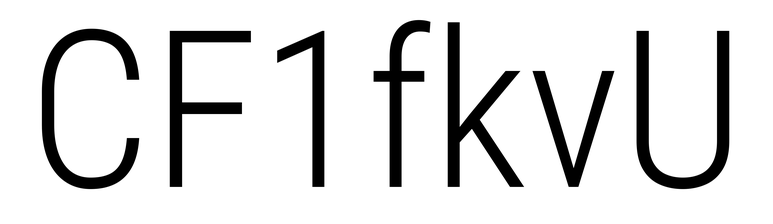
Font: Roboto_Condensed_Light